Question: I have created a Venn diagram using simple Graphics functions provided by WinForm in the onPaint event. Here is my code for creating the Venn.
'''
using (Brush brushLeft = new SolidBrush(LeftVennColor))
{
leftvennPath.AddEllipse(leftVenn);
leftOnlyRegion = new Region(leftVenn);
e.Graphics.FillEllipse(brushLeft, leftVenn);
e.Graphics.DrawEllipse(pen, leftVenn);
}
using (Brush brushRight = new SolidBrush(RightVennColor))
{
rightvennPath.AddEllipse(rightVenn);
rightOnlyRegion = new Region(rightVenn);
e.Graphics.FillEllipse(brushRight, rightVenn);
e.Graphics.DrawEllipse(pen, rightVenn);
}
using (GraphicsPath circle_path = new GraphicsPath())
{
circle_path.AddEllipse(leftVenn);
commonRegion.Intersect(circle_path);
}
using (GraphicsPath circle_path = new GraphicsPath())
{
circle_path.AddEllipse(rightVenn);
commonRegion.Intersect(circle_path);
}
'''
The Venn diagram is created, but with this code my common region is the intersection of both left and right ellipses. I want to have two separate regions out of that common area, which is separated by a line. Here is the image for that,

So basically, I need all these four regions separated and clickable ( different colors for each region ).. I use Region.IsVisible(e.location) in the mouse click event to handle the click event. Could someone please help?
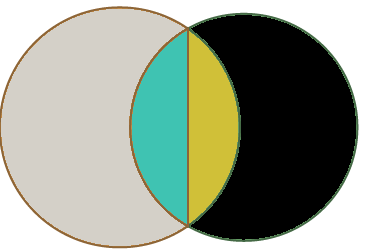
Answer: Final solution:
center and radius of left circle
center and radius of right circle
The function takes the regions by ref.
'''
private void FindRegions(int cx0, int cx1, int cy0, int cy1, int radius0, int radius1, ref Region rgnLeft, ref Region rgnRight)
{
//Left circle
GraphicsPath gpL = new GraphicsPath();
//Right circle
GraphicsPath gpR = new GraphicsPath();
//The right small region (yellow color)
GraphicsPath gp = new GraphicsPath();
//Points of intersection
PointF pnt1 = new PointF();
PointF pnt2 = new PointF();
Graphics g = this.CreateGraphics();
gpL.AddEllipse(new Rectangle(cx0 - radius0, cy0 - radius0, 2 * radius0, 2 * radius0));
gpR.AddEllipse(new Rectangle(cx1 - radius0, cy1 - radius1, 2 * radius1, 2 * radius1));
g.DrawPath(Pens.Red, gpL);
g.DrawPath(Pens.Blue, gpR);
int numPoints = FindCircleCircleIntersections((single)cx0, (single)cx1, (single)cy0, (single)cy1, (single)radius0, (single)radius1, ref pnt1, ref pnt2);
if (numPoints != 2)
{
//No regions
return;
}
Double theta, fe;
Double dx = (double)pnt1.X - (double)pnt2.X;
Double dy = (double)pnt1.Y - (double)pnt2.Y;
Double dist = Math.Sqrt(dx * dx + dy * dy);
PointF minPoint, maxPoint;
if (pnt2.Y < pnt1.Y)
{
minPoint = pnt2;
maxPoint = pnt1;
}
else
{
minPoint = pnt1;
maxPoint = pnt2;
}
//theta is the angle between the three points pnt1, pnt2 and left center
theta = Math.Acos((dist / 2D) / 100D);
theta = (theta * 180D) / Math.PI;
theta = 90D - theta;
theta *= 2D;
//fe is the starting angle of the point(between pnt1 and pnt2) with
//the smaller y coordinate. The angle is measured from x axis and clockwise
fe = Math.Asin( Math .Abs ( (-(Double)minPoint.Y + (double)cy0) )/ (double)radius0);
fe = (fe * 180D) / Math.PI;
if (minPoint.X > cx0 && minPoint.Y >= cy0)
{
//fe = (90 - fe) + 270;
}
else if (minPoint.X > cx0 && minPoint.Y < cy0)
{
fe = (90D - fe) + 270D;
}
else if (minPoint.X == cx0 && minPoint.Y < cy0)
{
fe = 270D;
}
else
{
fe += 180D;
}
gp.AddArc(new Rectangle(cx0 - radius0, cy0 - radius0, 2 * radius0, 2 * radius0), (float)fe, (float)theta);
gp.AddLine(maxPoint, minPoint);
gp.CloseFigure();
g.DrawPath(Pens.Green, gp);
Region rgnL = new Region(gpL);
Region rgnR = new Region(gpR);
Region rgnInt = new Region(gpL);
Region rgn = new Region(gp); //right small
rgnInt.Intersect(rgnR);
rgnInt.Exclude(rgn); //left small
g.FillRegion(Brushes.DarkGreen, rgnInt);
g.FillRegion(Brushes.DarkGray, rgn);
rgnLeft = rgnInt.Clone();
rgnRight = rgn.Clone();
g.Dispose();
rgnL.Dispose();
rgnR.Dispose();
rgnInt.Dispose();
rgn.Dispose();
gpL.Dispose();
gpR.Dispose();
gp.Dispose();
}
private int FindCircleCircleIntersections(Single cx0, Single cx1, Single cy0, Single cy1, Single radius0, Single radius1,
ref PointF intersection1, ref PointF intersection2)
{
// Find the distance between the centers.
Single dx = cx0 - cx1;
Single dy = cy0 - cy1;
Double dist = Math.Sqrt(dx * dx + dy * dy);
// See how many solutions there are.
if (dist > radius0 + radius1)
{
//No solutions, the circles are too far apart.
intersection1 = new PointF(Single.NaN, Single.NaN);
intersection2 = new PointF(Single.NaN, Single.NaN);
return 0;
}
else if (dist < Math.Abs(radius0 - radius1))
{
// No solutions, one circle contains the other.
intersection1 = new PointF(Single.NaN, Single.NaN);
intersection2 = new PointF(Single.NaN, Single.NaN);
return 0;
}
else if ((dist == 0) && (radius0 == radius1))
{
// No solutions, the circles coincide.
intersection1 = new PointF(Single.NaN, Single.NaN);
intersection2 = new PointF(Single.NaN, Single.NaN);
return 0;
}
else
{
// Find a and h.
Double a = (radius0 * radius0 - radius1 * radius1 + dist * dist) / (2 * dist);
Double h = Math.Sqrt(radius0 * radius0 - a * a);
// Find P2.
Double cx2 = cx0 + a * (cx1 - cx0) / dist;
Double cy2 = cy0 + a * (cy1 - cy0) / dist;
// Get the points P3.
intersection1 = new PointF( (Single)(cx2 + h * (cy1 - cy0) / dist), (Single)(cy2 - h * (cx1 - cx0) / dist));
intersection2 = new PointF( (Single)(cx2 - h * (cy1 - cy0) / dist), (Single)(cy2 + h * (cx1 - cx0) / dist));
// See if we have 1 or 2 solutions.
if (dist == radius0 + radius1) return 1;
return 2;
}
}
'''
EDIT
has only a method and no one. So you cant do it with regions.
however both and .
You said that you need to validate if a point is inside the region you can do the same with
'''
myGraphicPath.IsVisible();
'''
So, dont use regions but paths. It is better for another reason. can draw but regions . Set
'''
g.SmoothingMode = SmoothingMode.AntiAlias;
'''
To enable . All goodies with paths!
Change the function name from to and send paths as refference:
'''
private void FindPaths(int cx0, int cx1, int cy0, int cy1, int radius0, int radius1, ref GraphicsPath gpLeft, ref GraphicsPath gpRight)
'''
The code is exactly the same, but add in the and:
'''
private void FindPaths(int cx0, int cx1, int cy0, int cy1, int radius0, int radius1, ref GraphicsPath gpLeft, ref GraphicsPath gpRight)
{
...
...
//Above code exactly the same
//replace these
//rgnLeft = rgnInt.Clone();
//rgnRight = rgn.Clone();
//with these
GraphicsPath gpLeftSmall = (GraphicsPath)gp.Clone();
Matrix matrix = new Matrix();
PointF pntf = new PointF();
pntf.X = (float)(Math.Min((double)pnt1.X, (double)pnt2.X) + Math.Abs((double)(pnt1.X - pnt2.X) / 2D));
pntf.Y = (float)(Math.Min((double)pnt1.Y, (double)pnt2.Y) + Math.Abs((double)(pnt1.Y - pnt2.Y) / 2D));
matrix.RotateAt(180, pntf);
gpLeftSmall.Transform(matrix);
g.DrawPath(Pens.Black, gpLeftSmall); //If you want to draw it
//passed by refference
gpLeft = gpLeftSmall.Clone();
gpRight = gp.Clone();
g.Dispose();
rgnL.Dispose();
rgnR.Dispose();
rgnInt.Dispose();
rgn.Dispose();
gpL.Dispose();
gpR.Dispose();
gp.Dispose();
gpLeftSmall.Dispose();
matrix.Dispose();
}
'''
Reference:
<URL>